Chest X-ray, PA view. Patient: 34 years old, sex F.
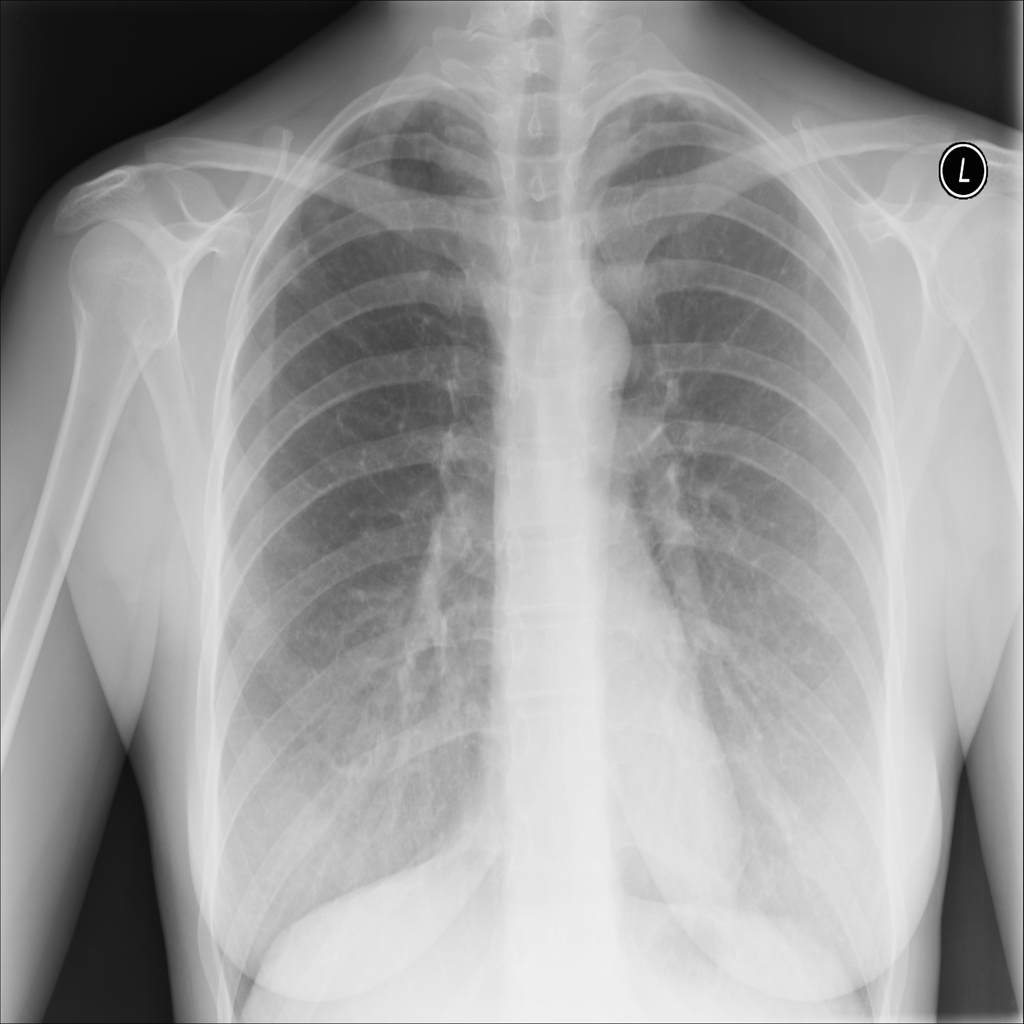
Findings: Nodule